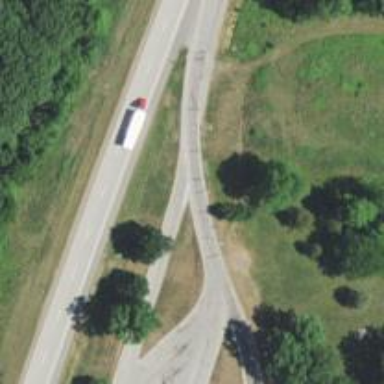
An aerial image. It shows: Service road.